Interaction volume radius: 5 \u00c5
Interaction volume height: 10 \u00c5
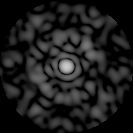
Disorder parameter: 0.8632